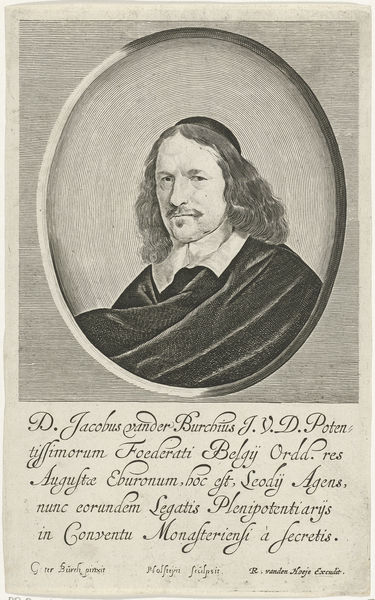
Titel: Portret van Jacob van der Burgh
Künstler: Pieter (II) Holsteyn
Standort: Amsterdam
Institution: Rijksmuseum
Schlagwörter: hat, priest, religious, robes, white, black, collar, face, formal, grey, hair, nose, portrait, robe, gown, man, head, eyes, male, drawing, cap, chin, beard, jacket, letter, person, haus, human, mann, cheeks, cloak, ink, italian, monk, engraving, circle, stamp, tod, forehead, round, shirt, goatee, latin, text, mustache, moustache, bild, bischof, literature, latein, brows, polo, caption, jacobus, whut, 사진, yeyes, cicle, jacobus vander burchius, skullcap, skullca, burchius, potentissimorum, 사람, 수염, 그림, 원, 망토, 영어, 초콜릿, 외국, 파마, secretis, 150 jahre alt, beamter, adeliger, habsburger